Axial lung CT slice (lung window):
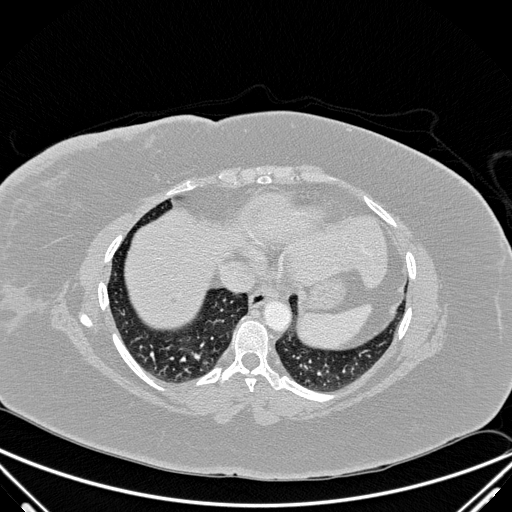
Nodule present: no